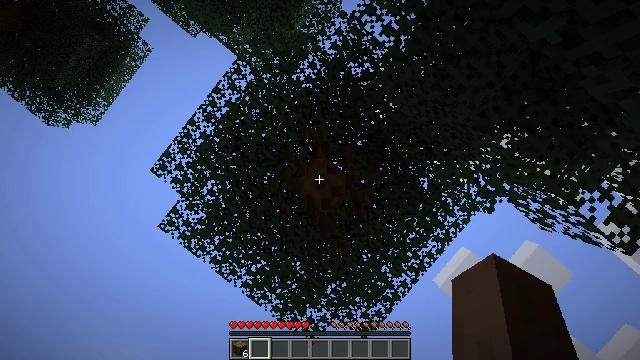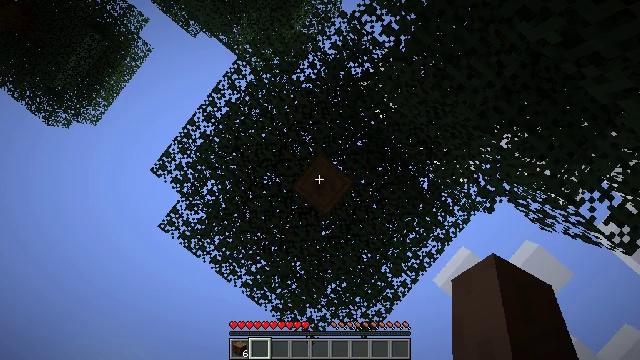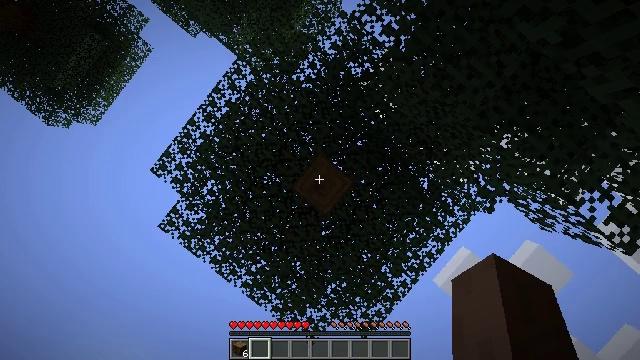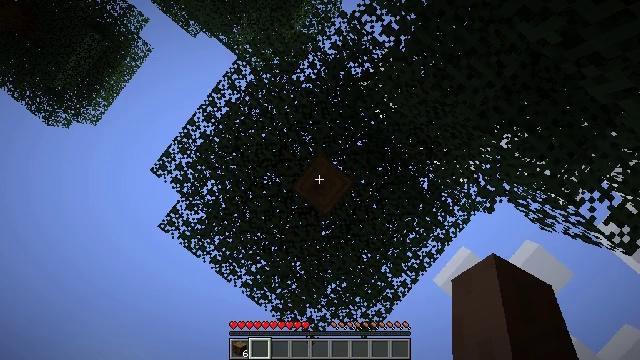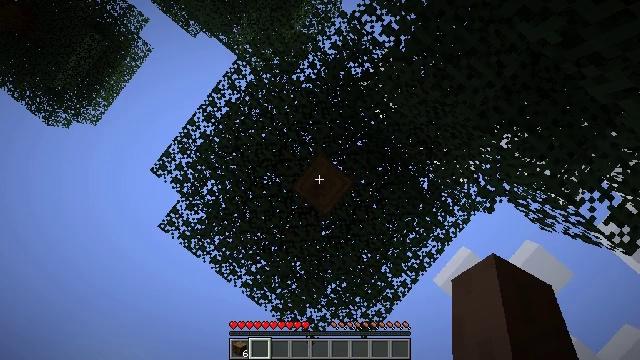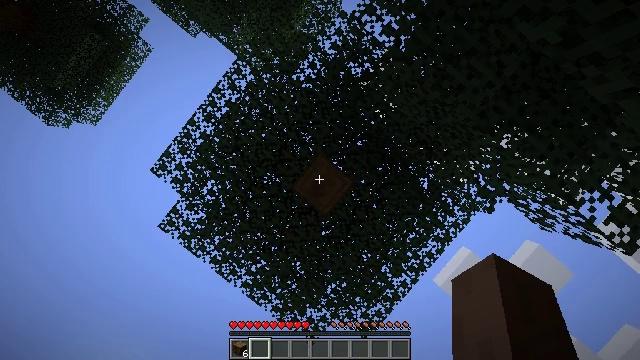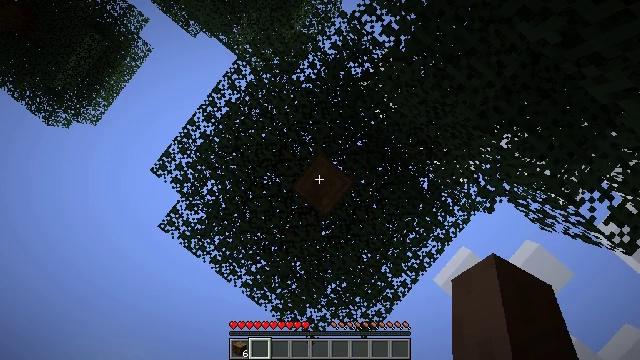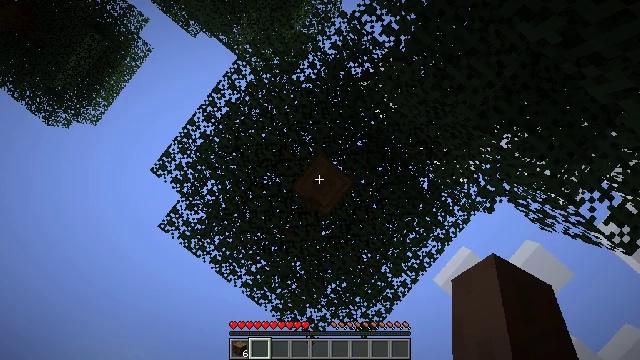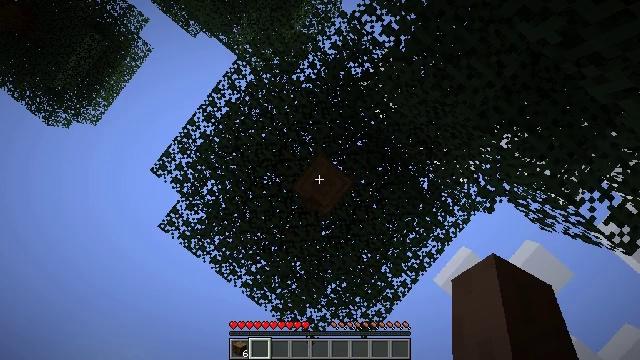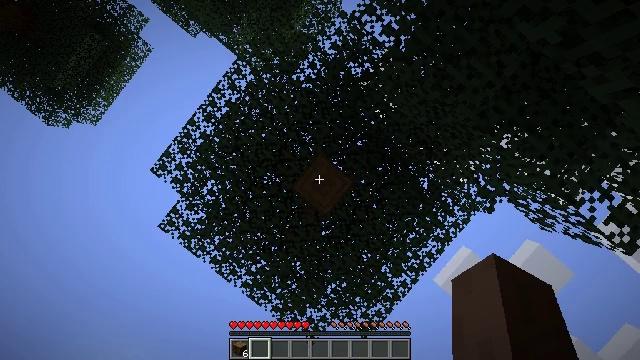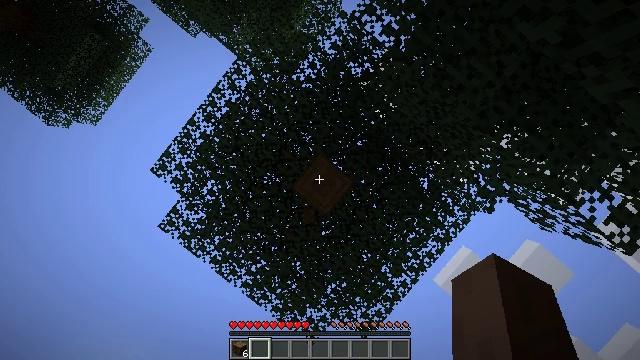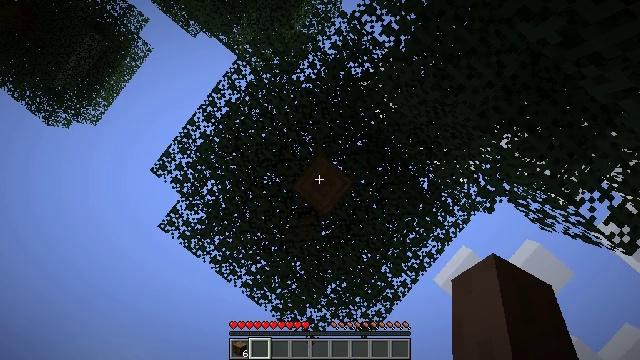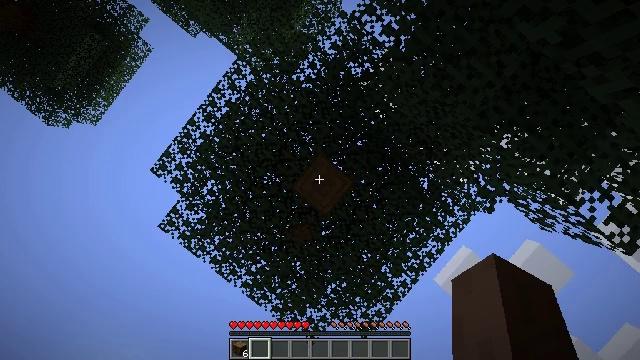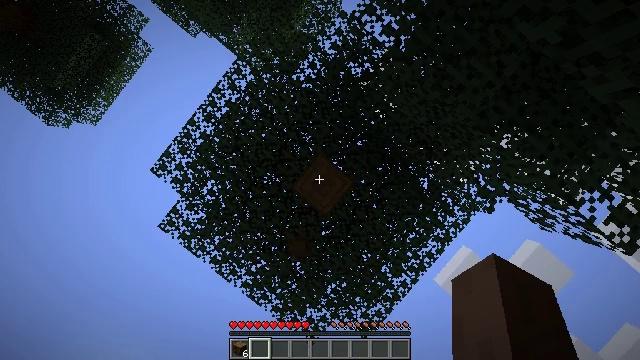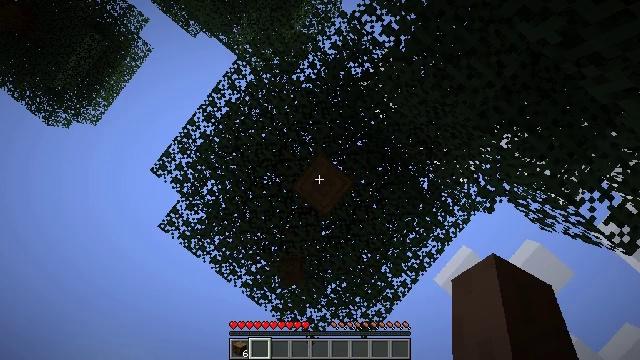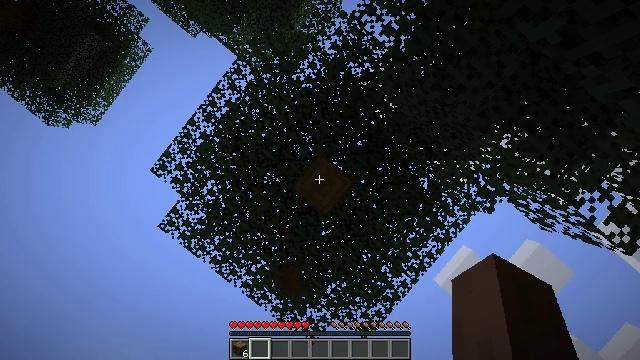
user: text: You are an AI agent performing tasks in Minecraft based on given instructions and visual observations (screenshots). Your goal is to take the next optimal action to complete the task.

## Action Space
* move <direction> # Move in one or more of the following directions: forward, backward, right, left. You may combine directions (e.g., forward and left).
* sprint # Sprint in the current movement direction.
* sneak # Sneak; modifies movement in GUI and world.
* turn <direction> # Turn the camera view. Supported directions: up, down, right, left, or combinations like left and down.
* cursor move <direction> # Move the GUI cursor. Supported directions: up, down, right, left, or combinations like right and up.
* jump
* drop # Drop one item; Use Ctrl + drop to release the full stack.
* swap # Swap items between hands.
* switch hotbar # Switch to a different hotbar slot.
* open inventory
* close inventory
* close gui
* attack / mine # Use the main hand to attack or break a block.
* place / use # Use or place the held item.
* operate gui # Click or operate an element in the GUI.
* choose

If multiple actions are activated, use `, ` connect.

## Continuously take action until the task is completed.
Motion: motion action
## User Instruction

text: Convert logs to craft spruce wood.
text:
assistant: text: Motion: attack / mine
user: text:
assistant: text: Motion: attack / mine
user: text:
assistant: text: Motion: attack / mine
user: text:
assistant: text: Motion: attack / mine
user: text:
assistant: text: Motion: attack / mine
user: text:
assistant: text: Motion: attack / mine
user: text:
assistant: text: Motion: attack / mine
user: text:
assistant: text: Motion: attack / mine
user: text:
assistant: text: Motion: attack / mine
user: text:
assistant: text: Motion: attack / mine
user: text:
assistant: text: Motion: attack / mine
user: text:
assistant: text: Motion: attack / mine
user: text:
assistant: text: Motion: attack / mine
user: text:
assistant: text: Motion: attack / mine
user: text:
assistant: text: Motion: attack / mine
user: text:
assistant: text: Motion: attack / mine
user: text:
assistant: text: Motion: turn down
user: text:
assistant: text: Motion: turn left and down
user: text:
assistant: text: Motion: turn left and down
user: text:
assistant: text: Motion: turn left and down
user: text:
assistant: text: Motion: turn left and down
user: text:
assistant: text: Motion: turn down
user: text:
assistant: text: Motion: no_op
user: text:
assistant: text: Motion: no_op
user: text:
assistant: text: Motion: no_op
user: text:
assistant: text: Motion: no_op
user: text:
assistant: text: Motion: no_op
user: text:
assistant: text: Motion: no_op
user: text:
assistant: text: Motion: no_op
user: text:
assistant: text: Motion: no_op